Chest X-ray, AP view. Patient: 52 years old, sex M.
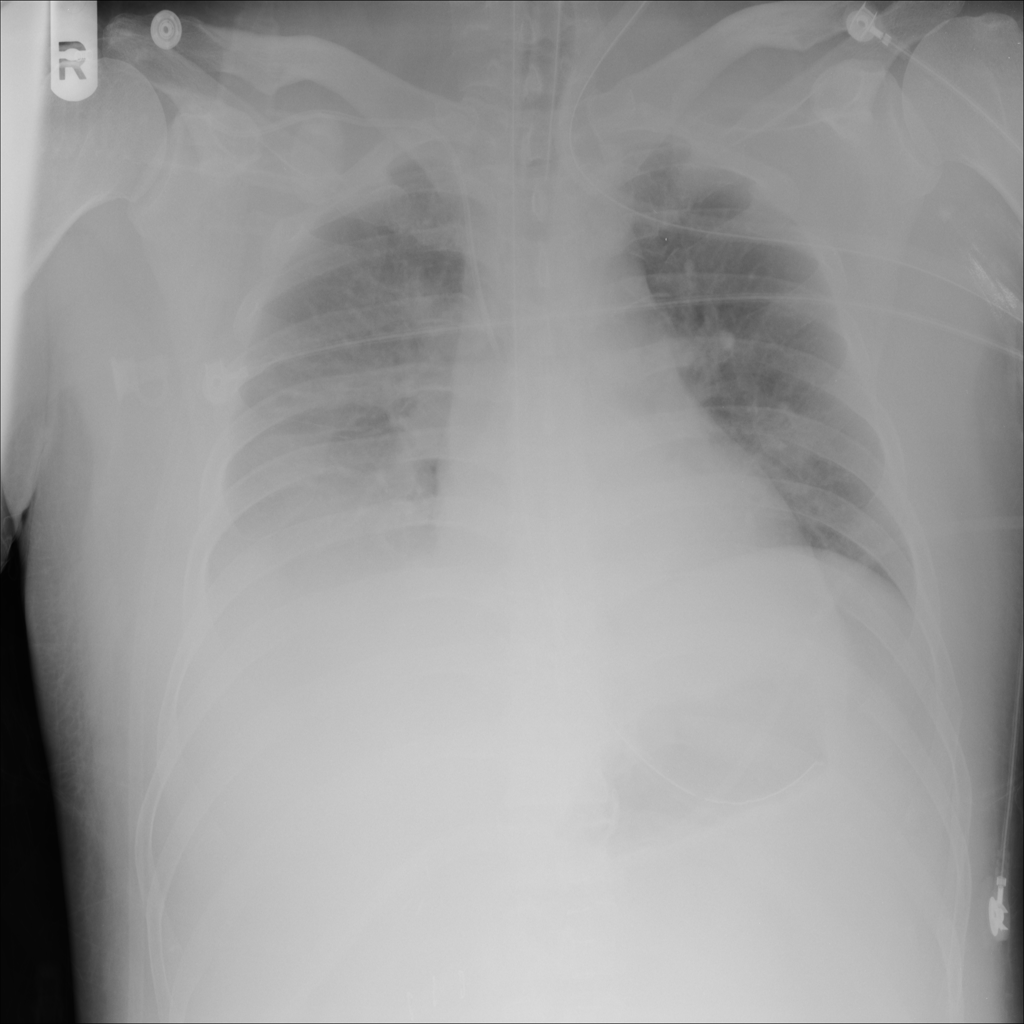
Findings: No Finding